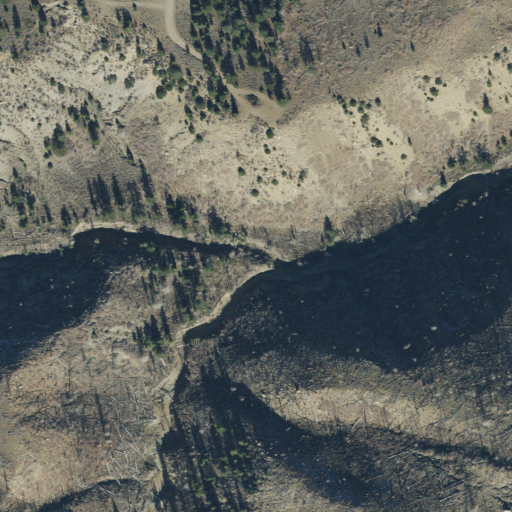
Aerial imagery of valley in Utah named South Fork Corner Canyon containing shrub, deciduous forest, evergreen forest, and grassland